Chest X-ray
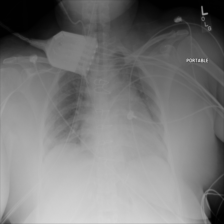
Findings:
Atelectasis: negative
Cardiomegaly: negative
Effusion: positive
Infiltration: negative
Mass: negative
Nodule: negative
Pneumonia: negative
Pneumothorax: negative
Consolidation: negative
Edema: negative
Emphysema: negative
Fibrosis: negative
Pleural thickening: negative
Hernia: negative